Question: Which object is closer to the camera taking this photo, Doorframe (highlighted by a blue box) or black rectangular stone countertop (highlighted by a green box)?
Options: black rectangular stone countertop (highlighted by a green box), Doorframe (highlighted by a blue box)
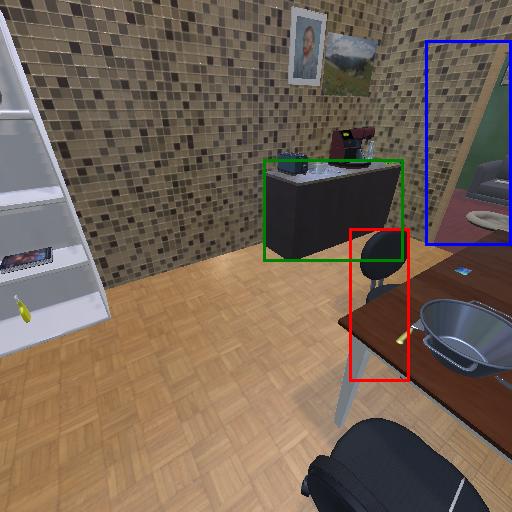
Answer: black rectangular stone countertop (highlighted by a green box)